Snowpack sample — Buffalo Mountain, Silverthorne, Colorado, USA (1/25/25, 10:11 AM MST)
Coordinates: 39.6222, -106.1139
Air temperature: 22 °F
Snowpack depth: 110 cm
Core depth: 30 cm
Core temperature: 42.8 °F
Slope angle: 12°, slope face: 102°
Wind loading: high
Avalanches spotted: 0
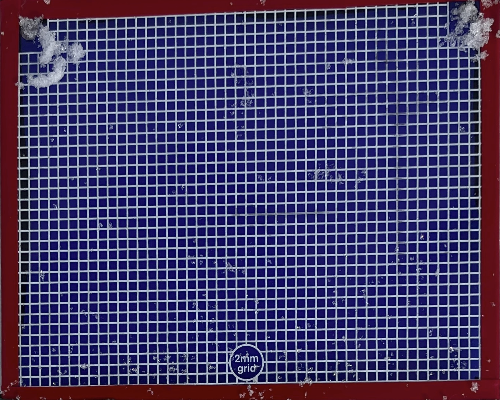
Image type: profile
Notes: No avalanches nearby, collected on the outskirts of a fire break 15 meters from the treeline, on way to Buffalo and Red Mountain